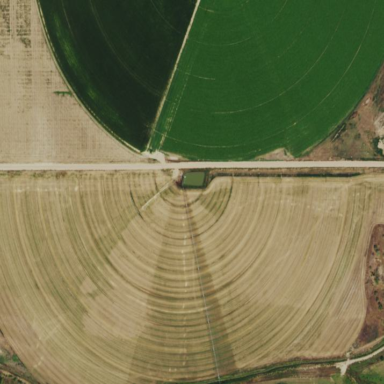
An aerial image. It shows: Farmland with pivot irrigation system.